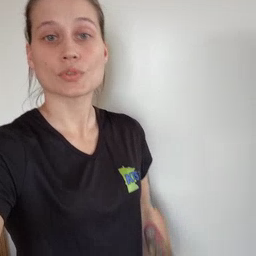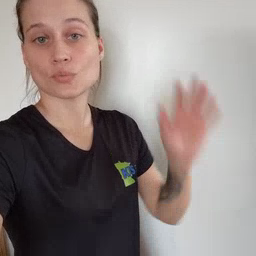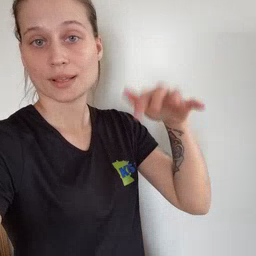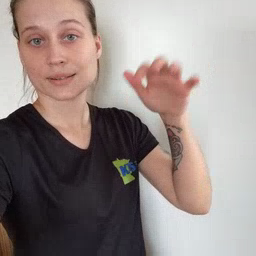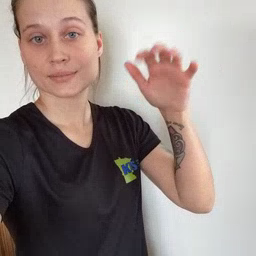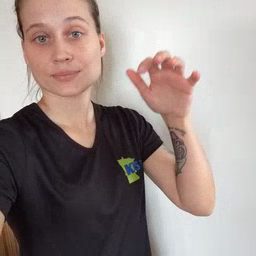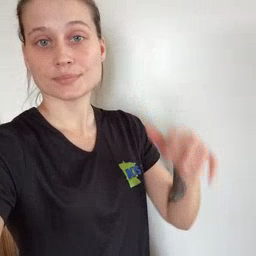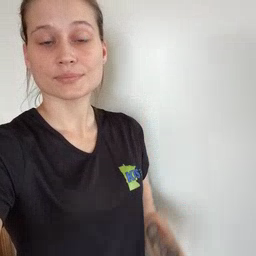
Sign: rain